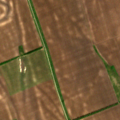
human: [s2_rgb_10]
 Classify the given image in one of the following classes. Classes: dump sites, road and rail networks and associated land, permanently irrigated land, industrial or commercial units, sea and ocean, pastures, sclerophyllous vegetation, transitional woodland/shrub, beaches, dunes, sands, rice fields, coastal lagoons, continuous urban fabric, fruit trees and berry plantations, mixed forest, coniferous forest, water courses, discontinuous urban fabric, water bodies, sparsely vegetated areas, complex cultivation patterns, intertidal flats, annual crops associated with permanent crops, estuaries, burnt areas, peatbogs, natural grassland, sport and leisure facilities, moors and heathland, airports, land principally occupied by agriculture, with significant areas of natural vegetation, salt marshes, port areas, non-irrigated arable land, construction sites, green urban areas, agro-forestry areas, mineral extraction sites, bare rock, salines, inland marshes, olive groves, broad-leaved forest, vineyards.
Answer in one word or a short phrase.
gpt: non-irrigated arable land